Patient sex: F
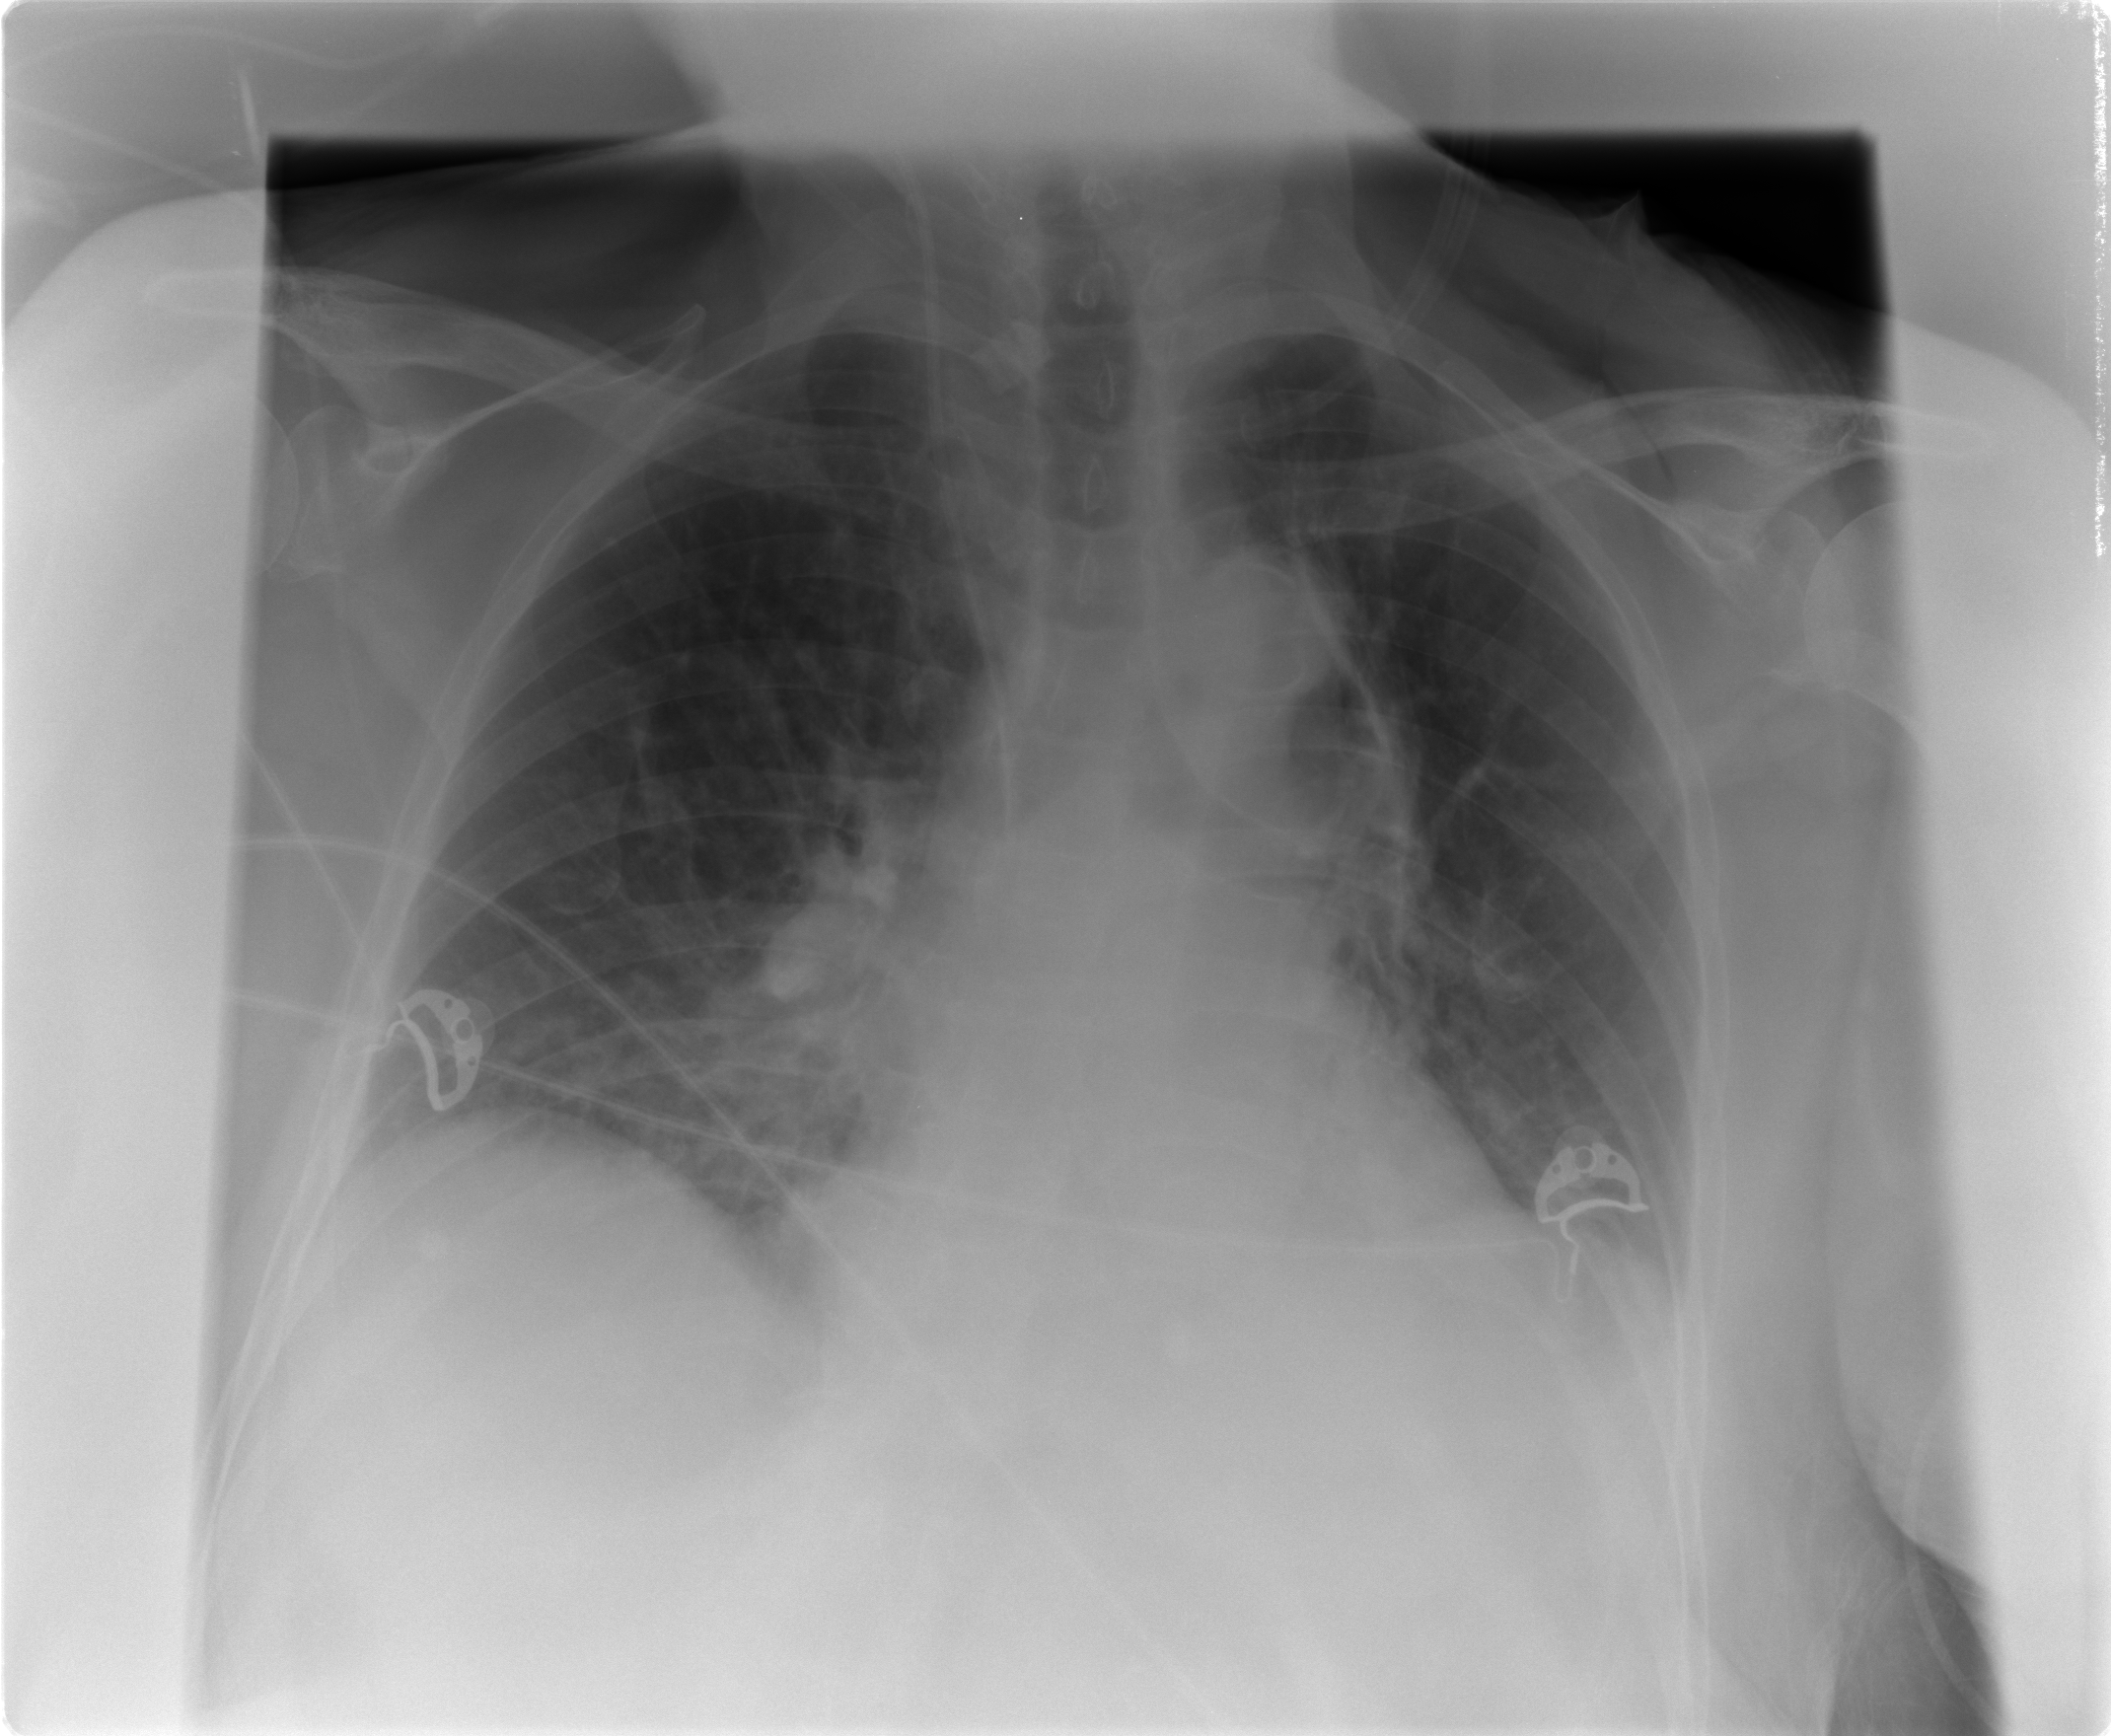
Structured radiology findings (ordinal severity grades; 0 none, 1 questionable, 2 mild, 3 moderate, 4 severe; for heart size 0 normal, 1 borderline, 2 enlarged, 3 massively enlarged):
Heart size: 0
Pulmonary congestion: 0
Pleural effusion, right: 0
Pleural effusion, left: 0
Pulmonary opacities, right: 2
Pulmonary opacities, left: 0
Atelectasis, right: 2
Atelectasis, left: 2